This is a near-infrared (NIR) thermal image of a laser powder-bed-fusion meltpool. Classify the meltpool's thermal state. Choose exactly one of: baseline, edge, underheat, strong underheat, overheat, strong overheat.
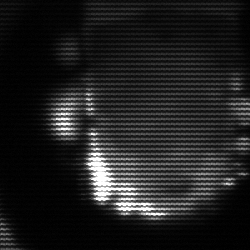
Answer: baseline